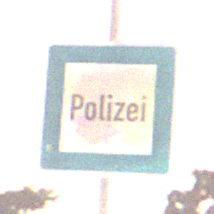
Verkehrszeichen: Polizei
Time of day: Night
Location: Outdoor (Suburban)
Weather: Clear
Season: NotSpecified
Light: Artificial